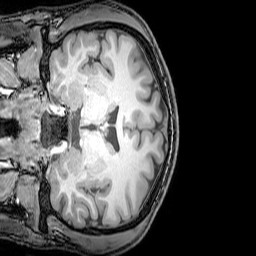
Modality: T1w
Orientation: coronal
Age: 25
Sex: male
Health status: healthy
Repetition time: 0.081 s
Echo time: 0.037 s